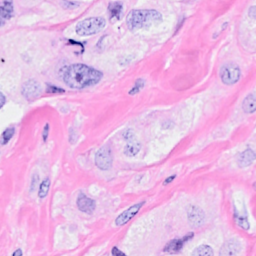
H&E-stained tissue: Breast